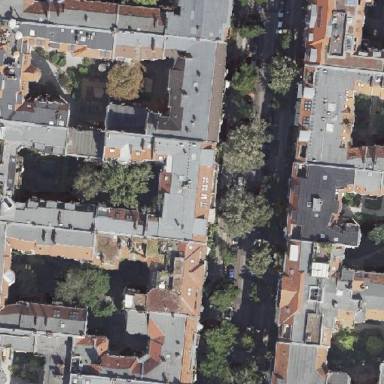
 featuring roof made of roof tiles in double saltbox shape."